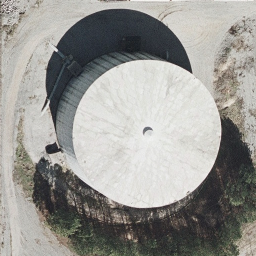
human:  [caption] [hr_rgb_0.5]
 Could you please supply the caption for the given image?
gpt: There is a white storage tank in the lawn .

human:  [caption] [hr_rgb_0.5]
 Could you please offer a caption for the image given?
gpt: A round white storage tank is in the lawn and some plants beside .

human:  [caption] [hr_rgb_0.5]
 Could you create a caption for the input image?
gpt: There is one white storage tank in the lawn and some plants beside .

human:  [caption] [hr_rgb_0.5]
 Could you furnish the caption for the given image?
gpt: A white storage tank is in the lawn .

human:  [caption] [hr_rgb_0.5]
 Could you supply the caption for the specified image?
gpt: A round storage tank is in the lawn and some plants beside .